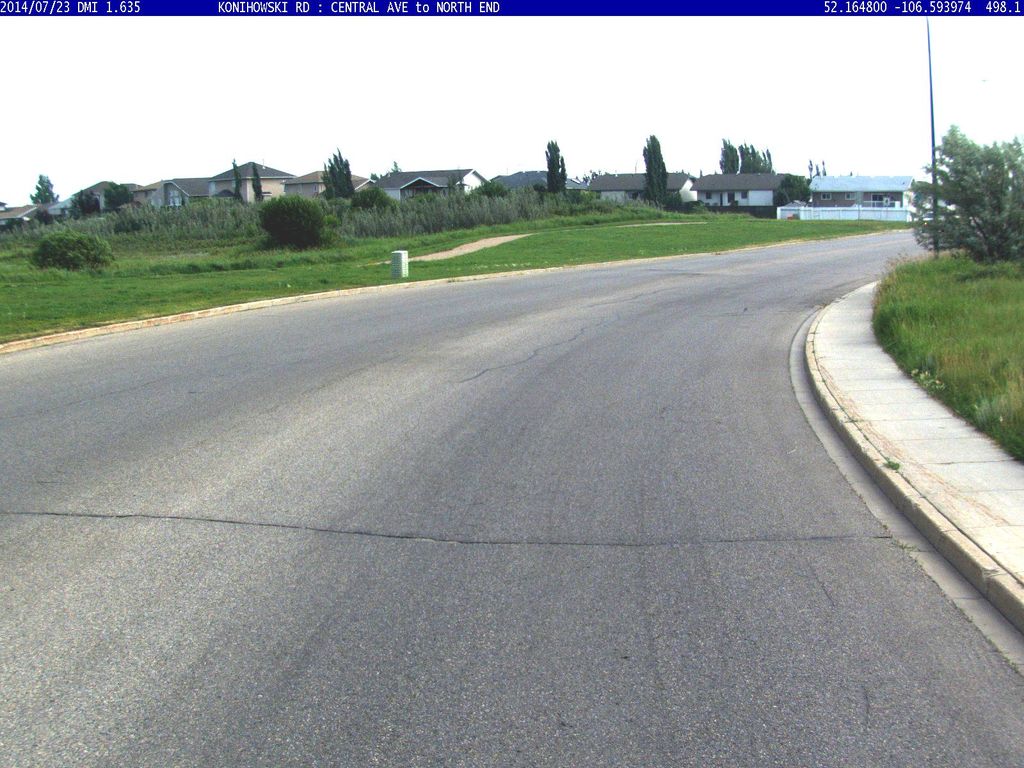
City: saskatoon